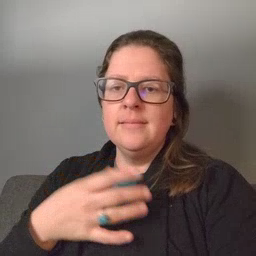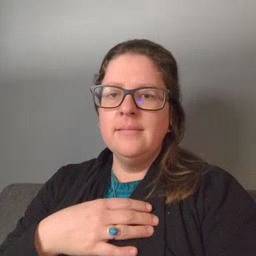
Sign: hate